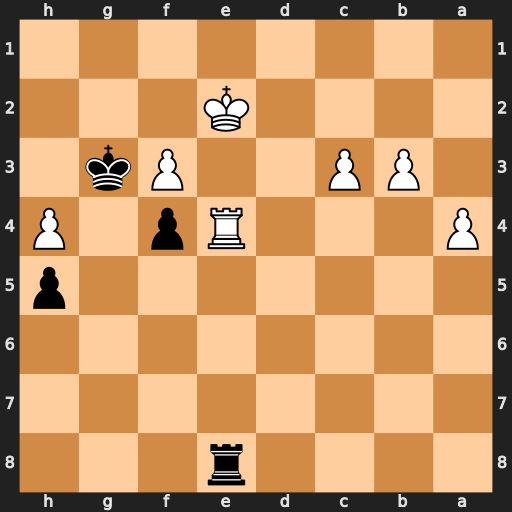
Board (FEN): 4r3/8/8/7p/P3Rp1P/1PP2Pk1/4K3/8
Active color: b
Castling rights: -
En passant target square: -
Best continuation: Rxe4+ fxe4 Kg2 a5 f3+ Kd2 f2 a6 f1=Q